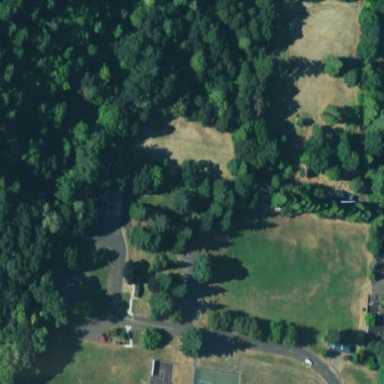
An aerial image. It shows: Lovely park for leisure and relaxation.